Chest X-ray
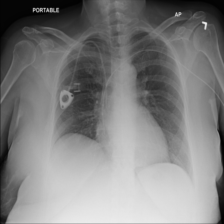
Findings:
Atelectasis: negative
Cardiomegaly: negative
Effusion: negative
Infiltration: negative
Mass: positive
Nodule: negative
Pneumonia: negative
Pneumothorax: negative
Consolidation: negative
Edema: negative
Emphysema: negative
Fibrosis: negative
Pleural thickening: negative
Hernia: negative